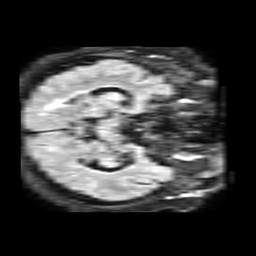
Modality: FLAIR
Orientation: axial
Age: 62
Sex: female
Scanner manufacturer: philips
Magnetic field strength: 1.5 T
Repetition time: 6 s
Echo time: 0.1029 s